Interaction volume radius: 10 \u00c5
Interaction volume height: 25 \u00c5
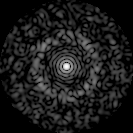
Disorder parameter: 0.8243